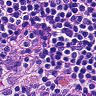
Metastatic tissue present: no